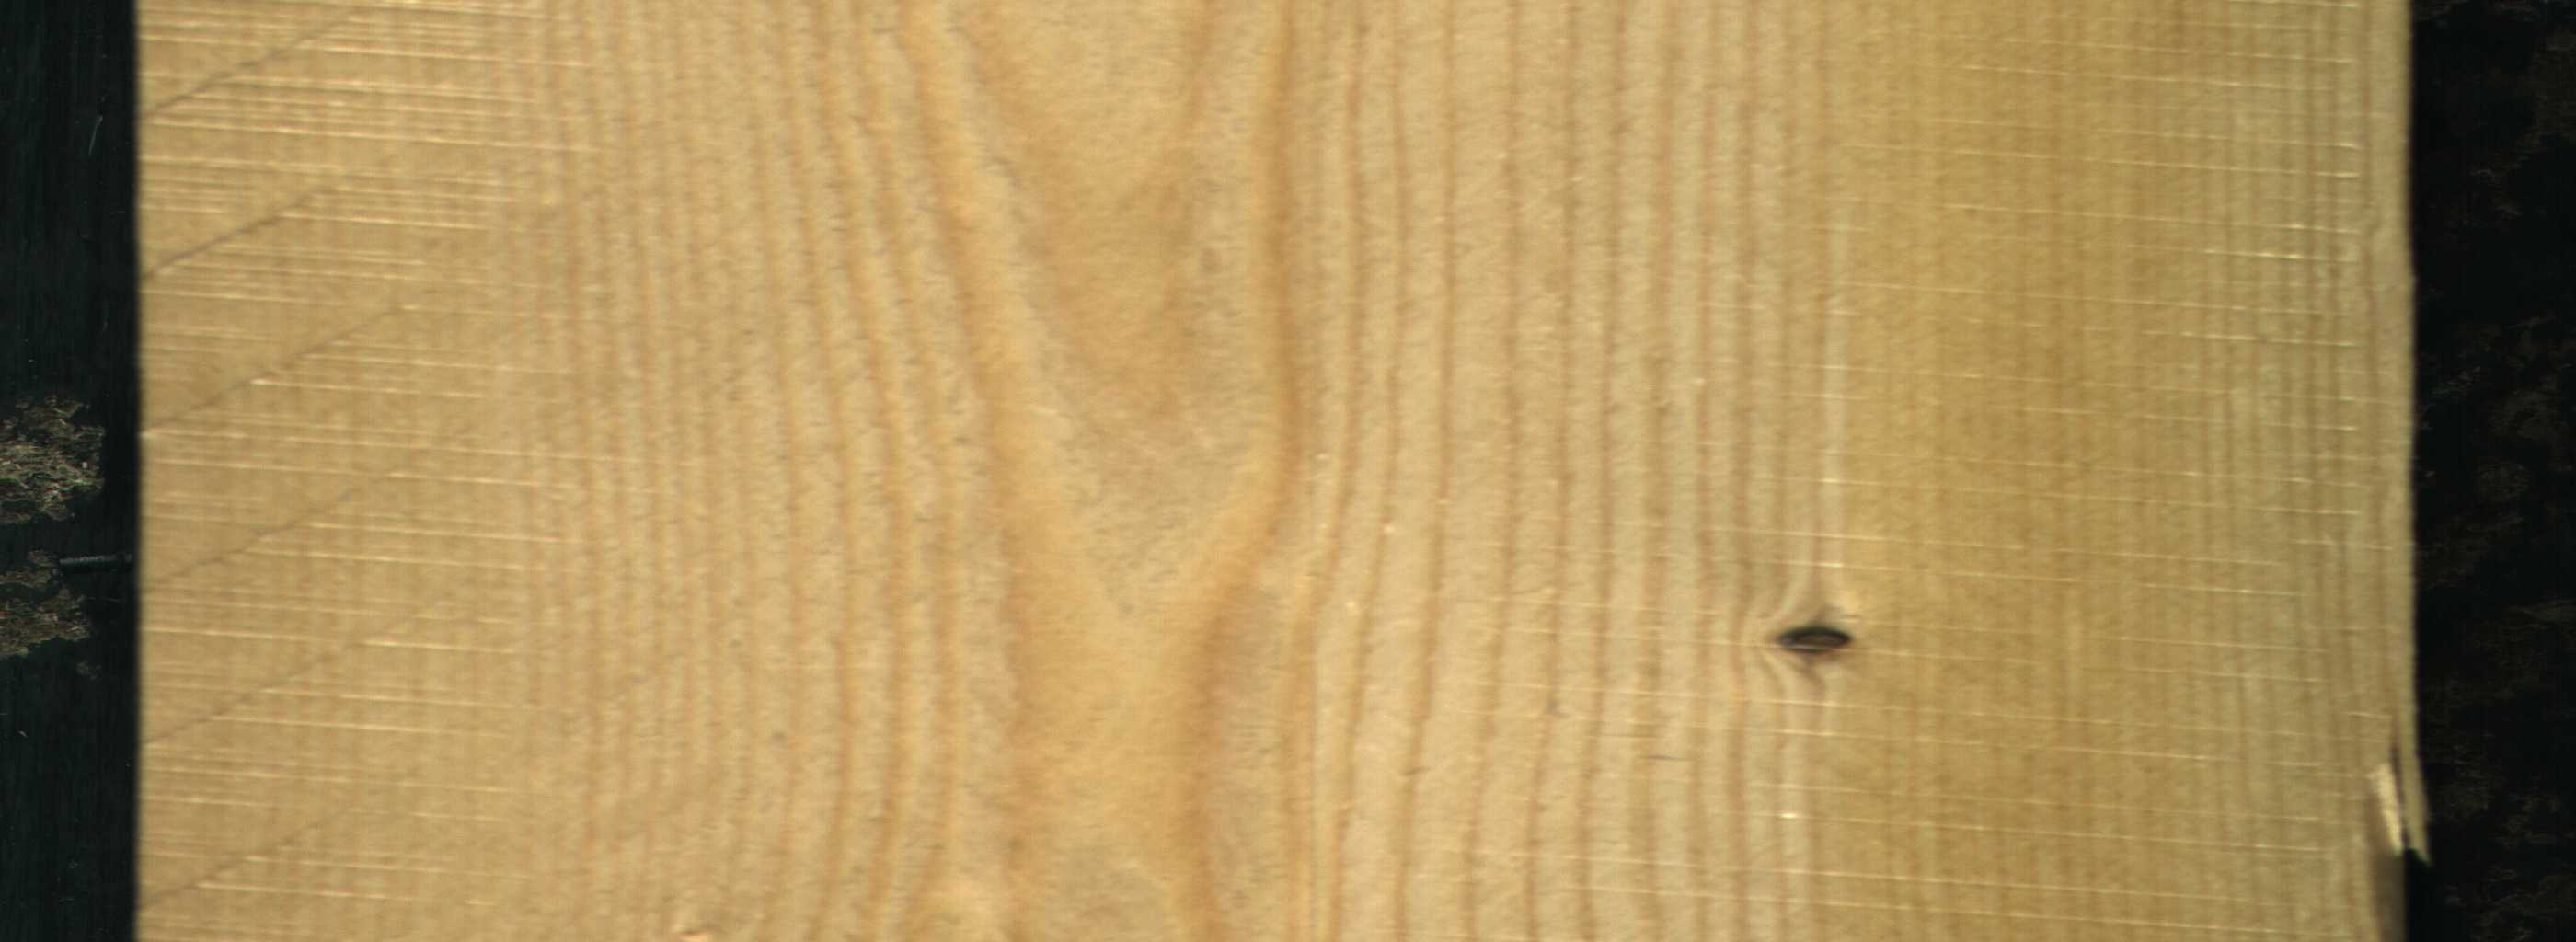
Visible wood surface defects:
Dead_Knot